Field crop: tomato
Growth stage: 2
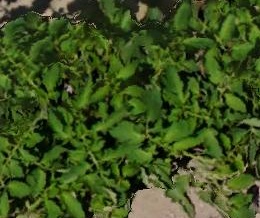
Species: tomato